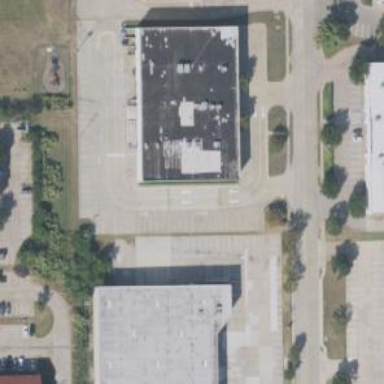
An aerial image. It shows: Office building.